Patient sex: F
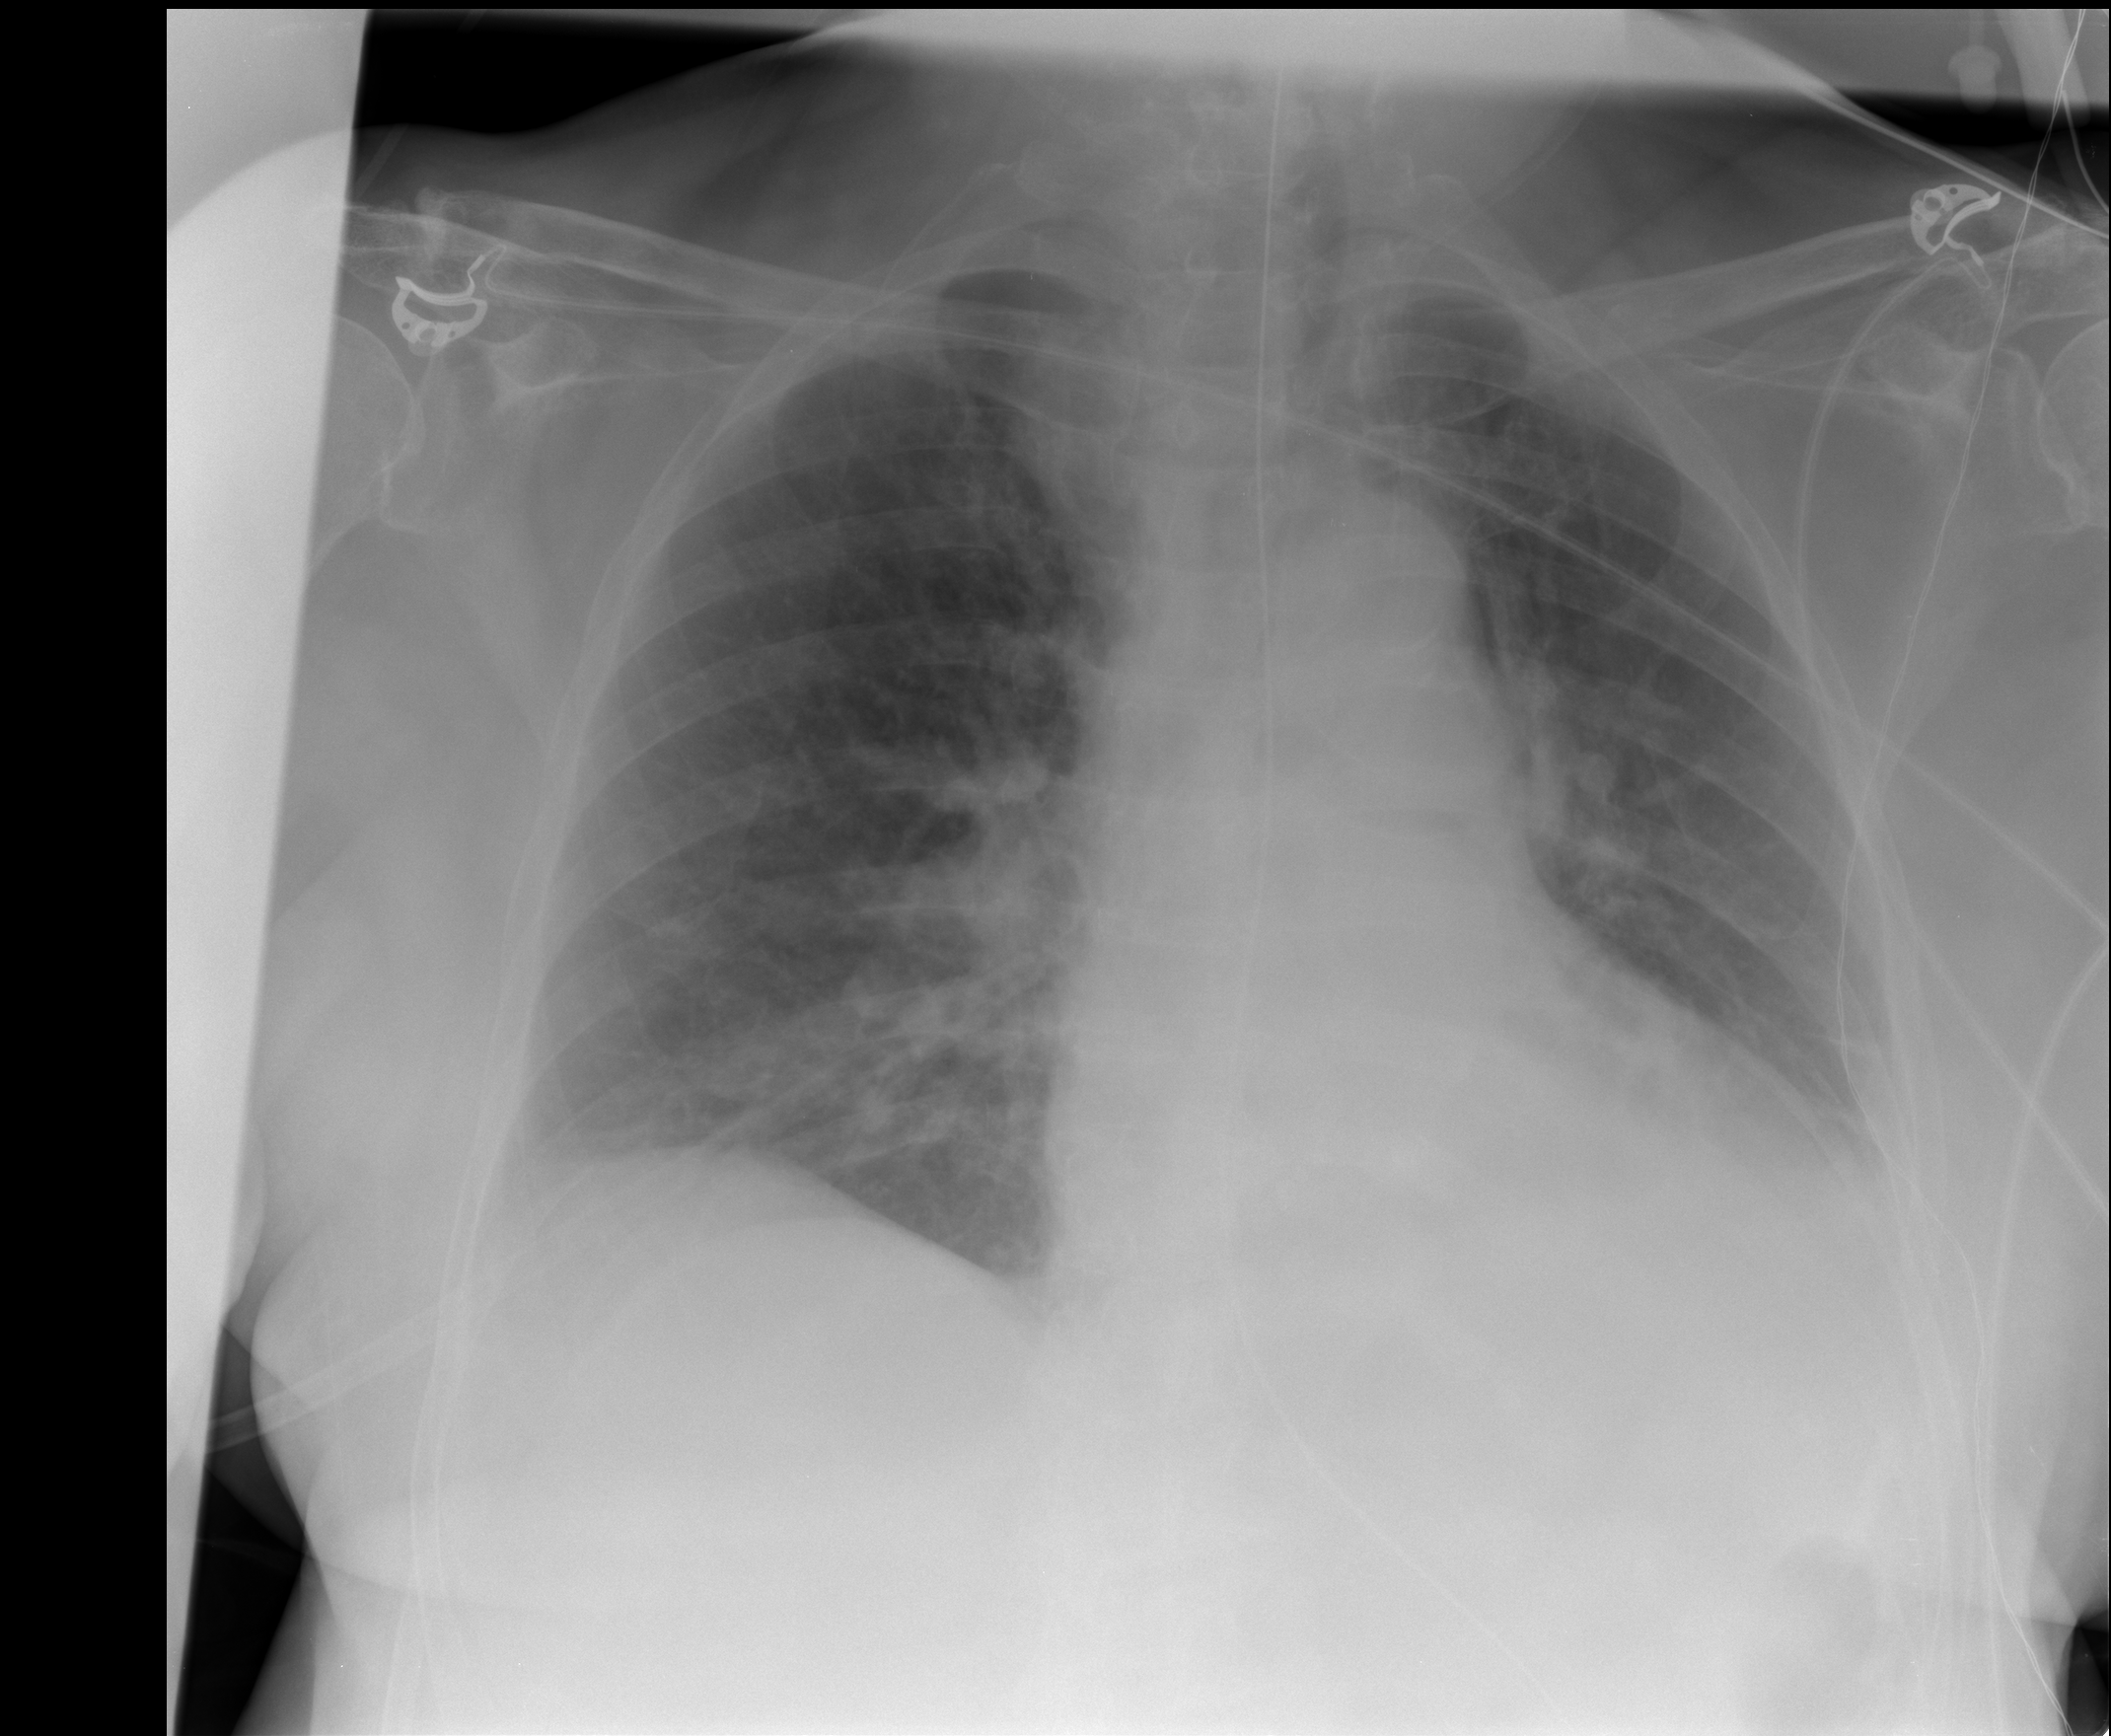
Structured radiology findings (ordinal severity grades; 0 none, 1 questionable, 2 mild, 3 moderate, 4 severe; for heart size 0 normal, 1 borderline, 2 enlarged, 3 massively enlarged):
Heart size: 2
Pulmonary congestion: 2
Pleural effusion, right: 2
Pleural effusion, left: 2
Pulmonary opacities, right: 0
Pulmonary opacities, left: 0
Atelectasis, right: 2
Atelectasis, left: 2